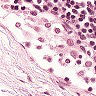
Metastatic tissue present: no